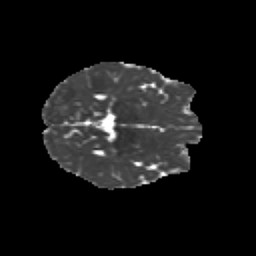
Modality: MD
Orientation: axial
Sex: female
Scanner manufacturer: siemens
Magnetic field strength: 3 T
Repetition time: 5 s
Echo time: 0.071 s